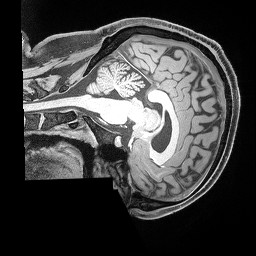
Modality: T1w
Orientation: sagittal
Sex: male
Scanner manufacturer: siemens
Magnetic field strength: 3 T
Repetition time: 2.53 s
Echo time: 0.00169 s